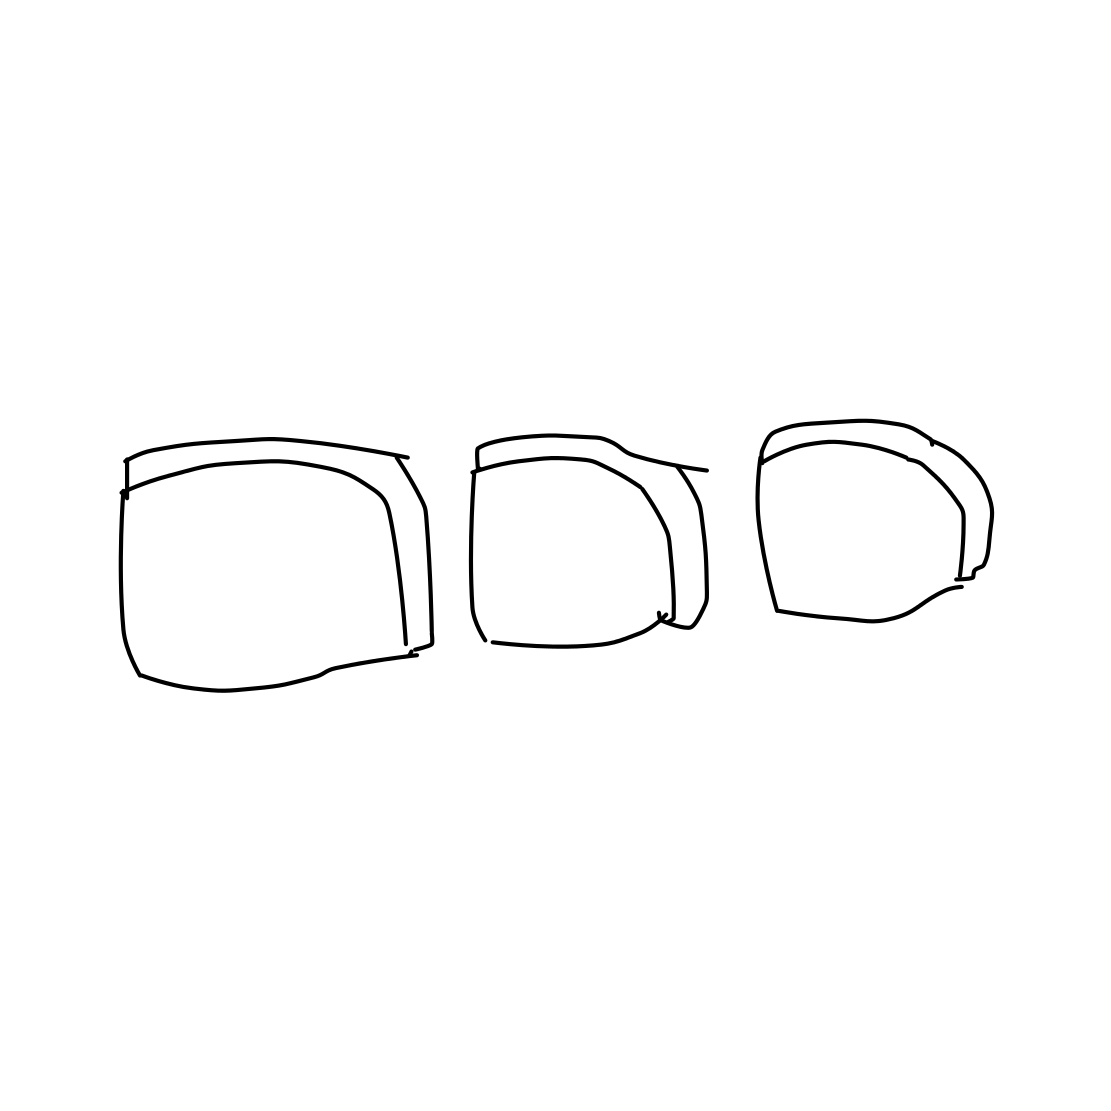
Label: bread